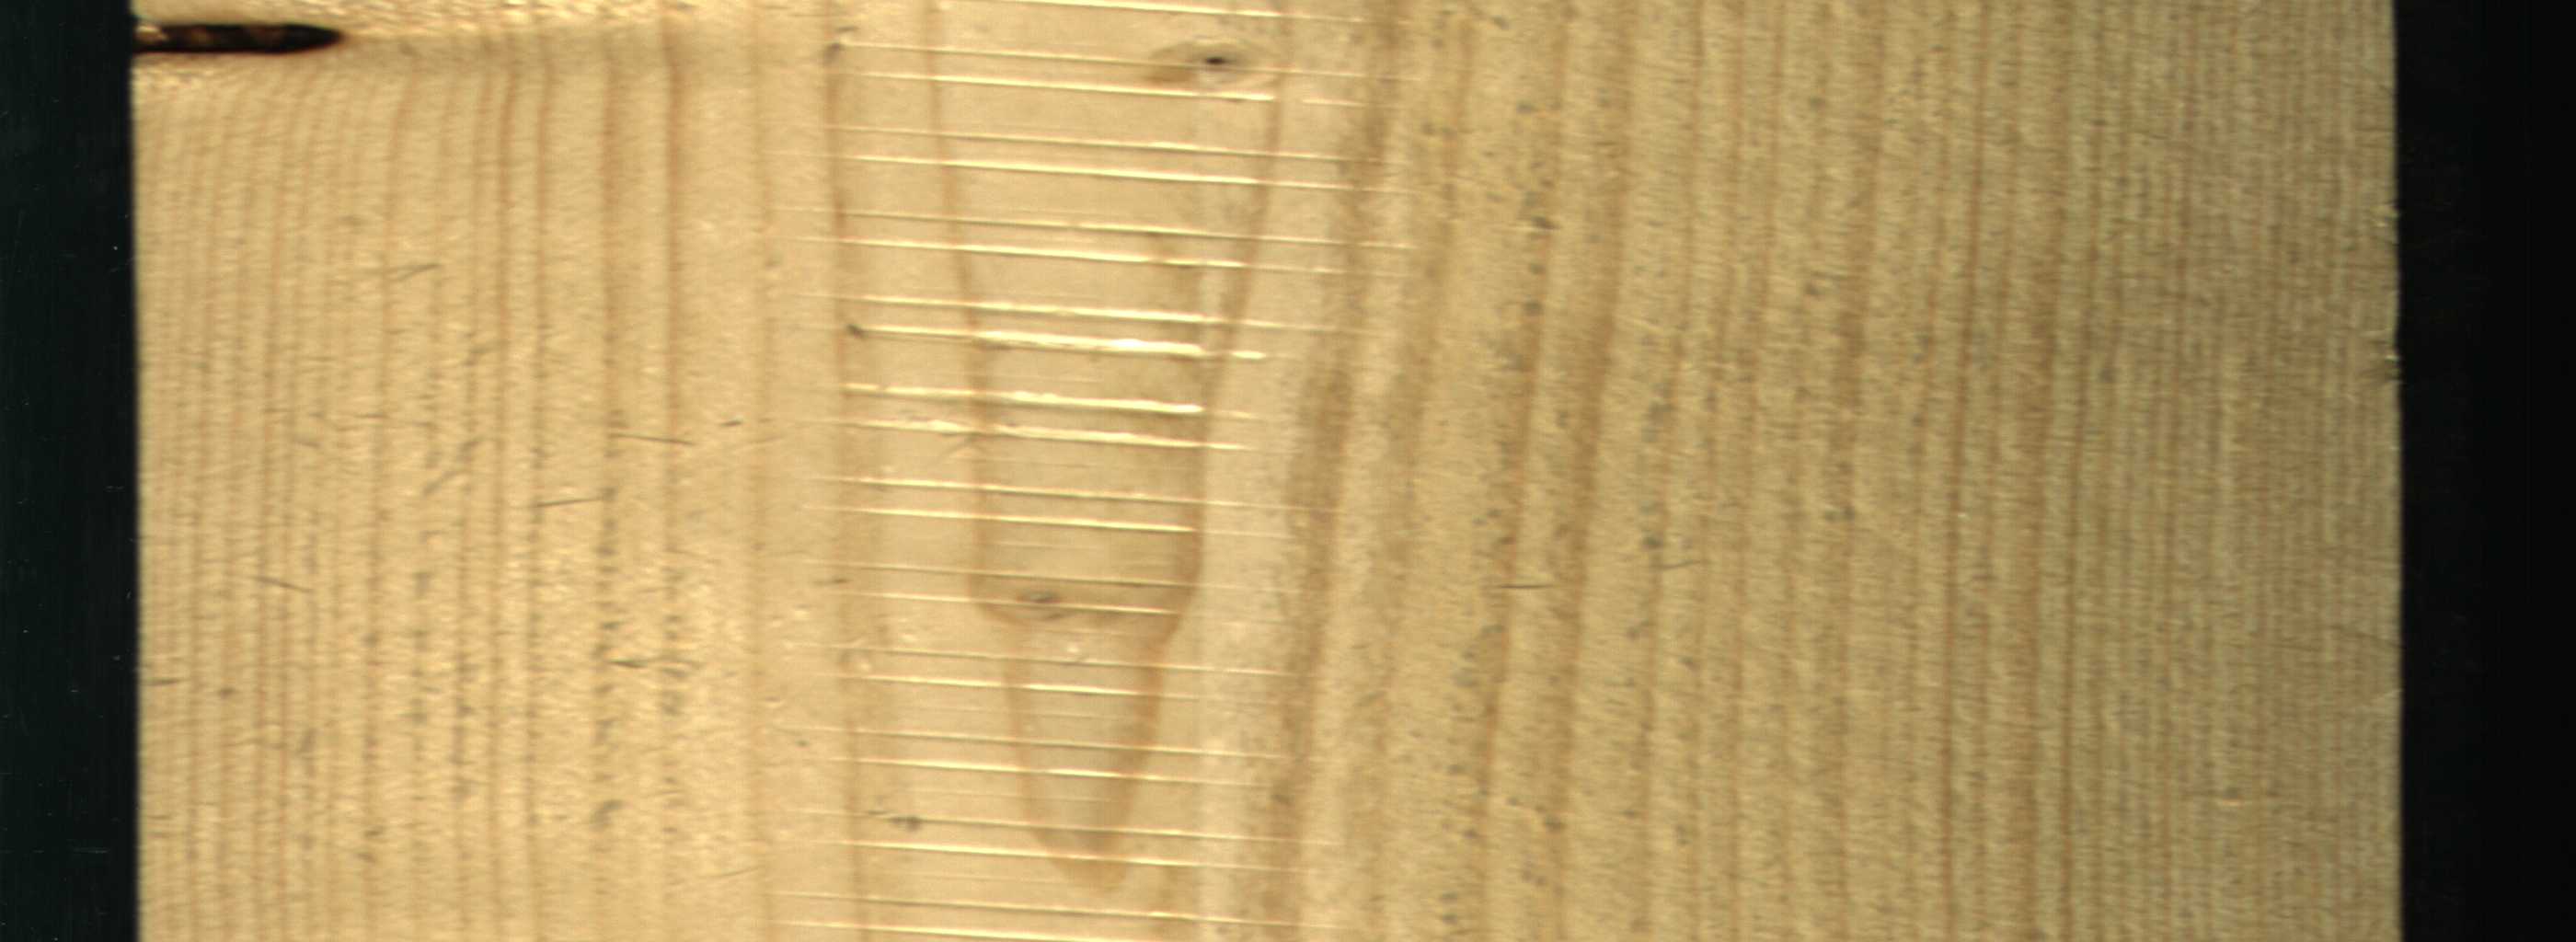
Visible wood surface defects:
Knot_missing
Live_Knot